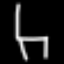
Label: chair